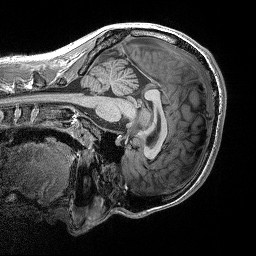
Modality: T1w
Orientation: sagittal
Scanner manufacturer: siemens
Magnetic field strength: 3 T
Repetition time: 2.3 s
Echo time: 0.00298 s